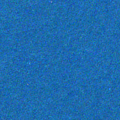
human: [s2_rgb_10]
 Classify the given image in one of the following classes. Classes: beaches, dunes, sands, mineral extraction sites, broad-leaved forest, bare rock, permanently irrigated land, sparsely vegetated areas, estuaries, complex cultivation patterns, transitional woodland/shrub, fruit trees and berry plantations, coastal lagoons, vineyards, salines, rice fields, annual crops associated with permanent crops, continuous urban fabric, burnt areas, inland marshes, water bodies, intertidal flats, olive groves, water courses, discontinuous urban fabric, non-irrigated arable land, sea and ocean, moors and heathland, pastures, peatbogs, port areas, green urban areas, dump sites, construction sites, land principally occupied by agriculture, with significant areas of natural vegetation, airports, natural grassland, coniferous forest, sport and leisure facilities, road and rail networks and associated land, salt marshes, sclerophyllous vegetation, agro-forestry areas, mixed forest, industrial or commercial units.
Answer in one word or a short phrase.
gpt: sea and ocean